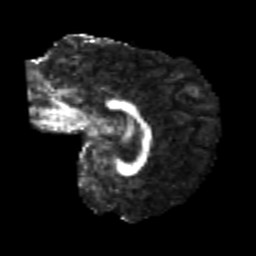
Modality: FA
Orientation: sagittal
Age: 24
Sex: female
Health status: healthy
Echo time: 0.074 s